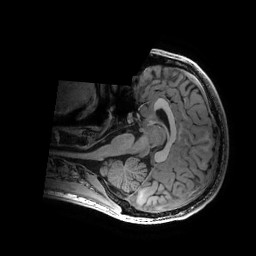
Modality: T1w
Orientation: sagittal